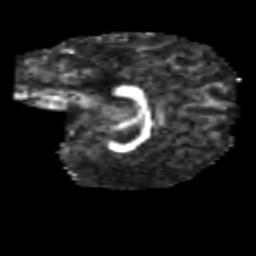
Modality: FA
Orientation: sagittal
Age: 8
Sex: female
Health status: healthy